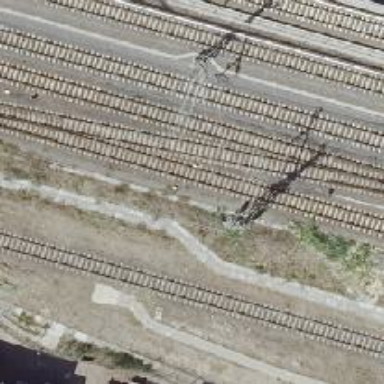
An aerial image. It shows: Railway milestone with catenary mast.